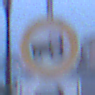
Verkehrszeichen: VerbotKraftfahrzeugeZuegeNichtSchneller25
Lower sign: RichtungsangabeDurchPfeile5
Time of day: Dawn
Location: Outdoor (Urban)
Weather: PartlyCloudy
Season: NotSpecified
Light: Natural